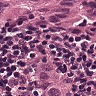
Metastatic tissue present: yes